Field crop: maize
Growth stage: 2
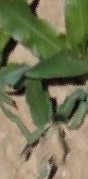
Species: maize